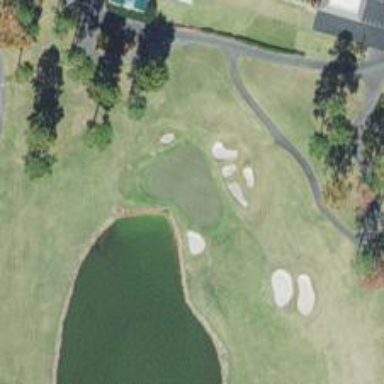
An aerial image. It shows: Golf tee.